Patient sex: M
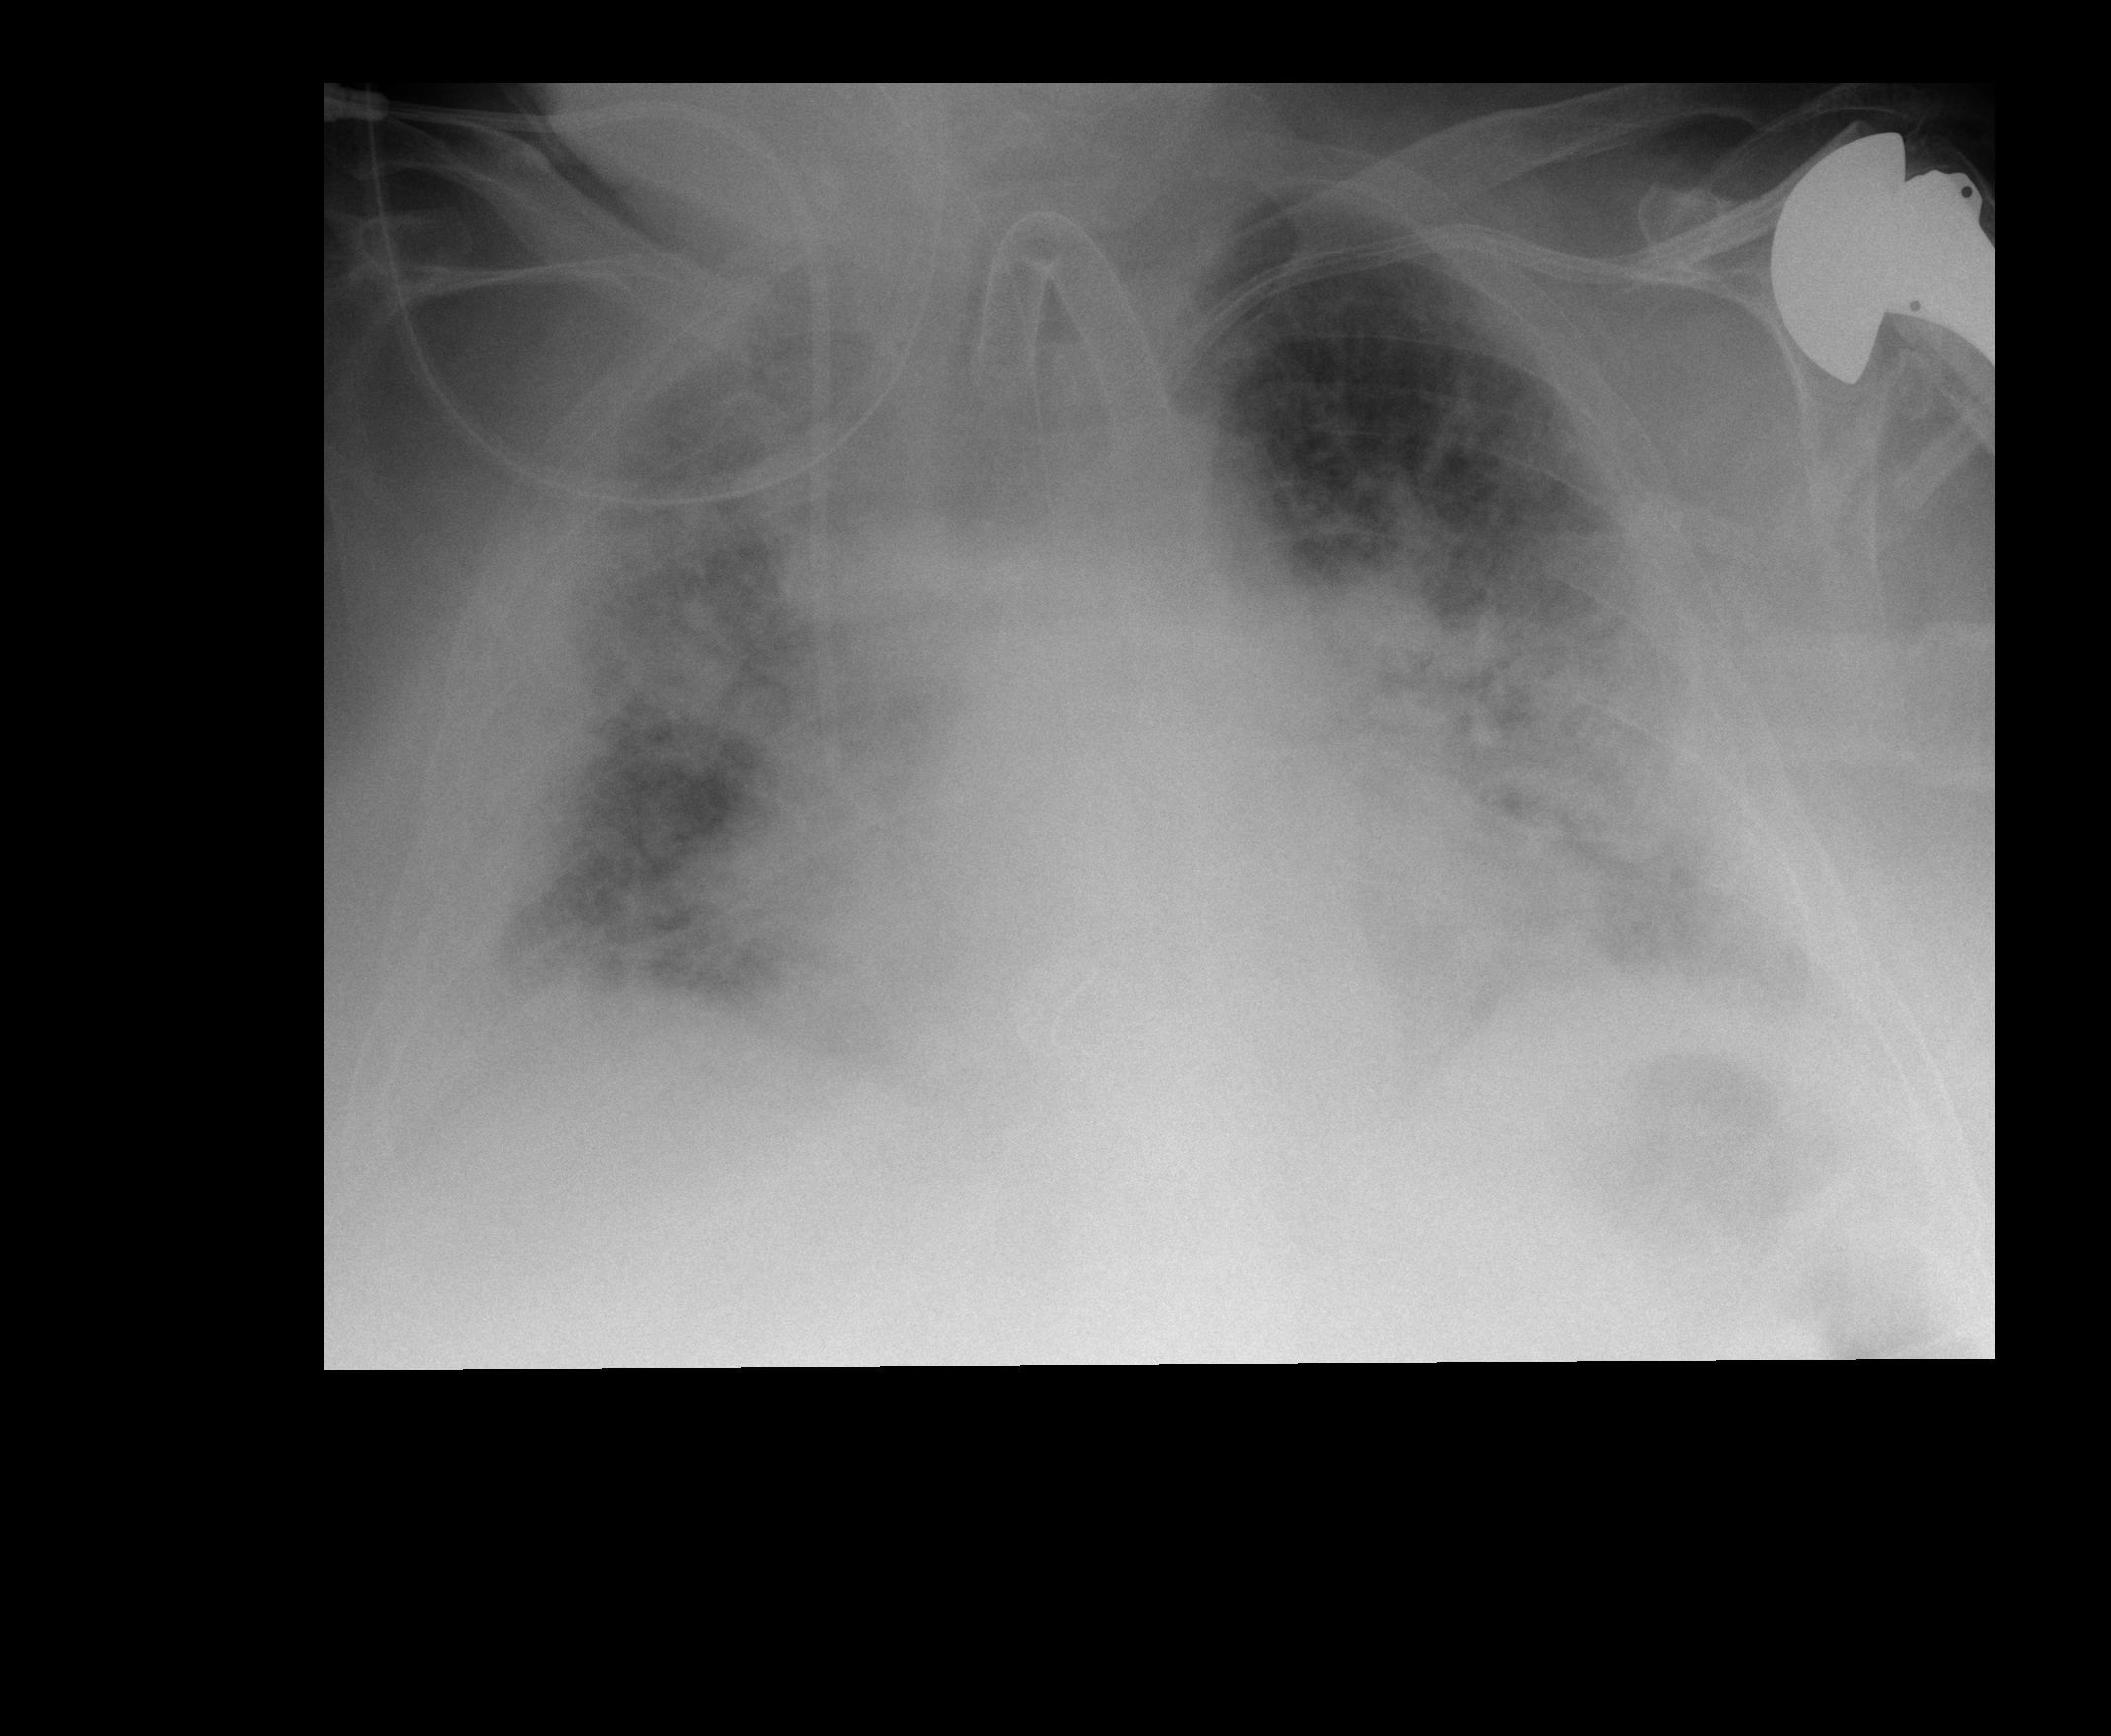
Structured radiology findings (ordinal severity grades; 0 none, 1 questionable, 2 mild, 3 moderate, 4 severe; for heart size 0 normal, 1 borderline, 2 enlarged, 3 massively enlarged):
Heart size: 2
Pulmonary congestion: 3
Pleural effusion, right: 2
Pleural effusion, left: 2
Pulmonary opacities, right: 3
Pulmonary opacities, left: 3
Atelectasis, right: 3
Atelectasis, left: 2